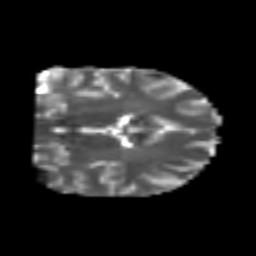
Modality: T2w
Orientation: coronal
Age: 25
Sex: male
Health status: healthy